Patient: sex M, age 69
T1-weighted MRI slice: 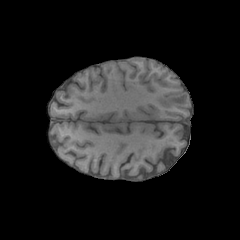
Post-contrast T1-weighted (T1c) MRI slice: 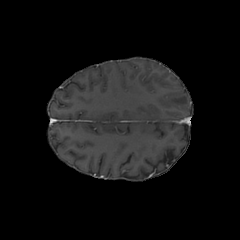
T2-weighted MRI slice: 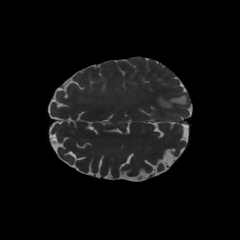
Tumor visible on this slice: yes
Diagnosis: Glioblastoma, IDH-wildtype
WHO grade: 4